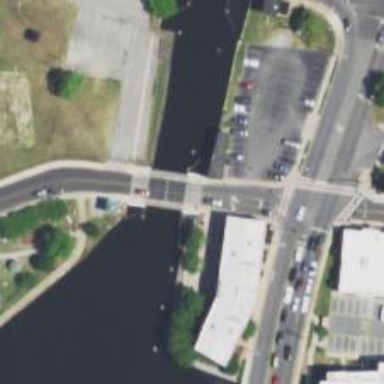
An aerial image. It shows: Tertiary road passing over movable bascule bridge.